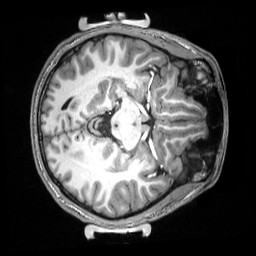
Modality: T1w
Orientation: axial
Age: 23
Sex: male
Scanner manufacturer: siemens
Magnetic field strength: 3 T
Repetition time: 2.53 s
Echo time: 0.0033 s